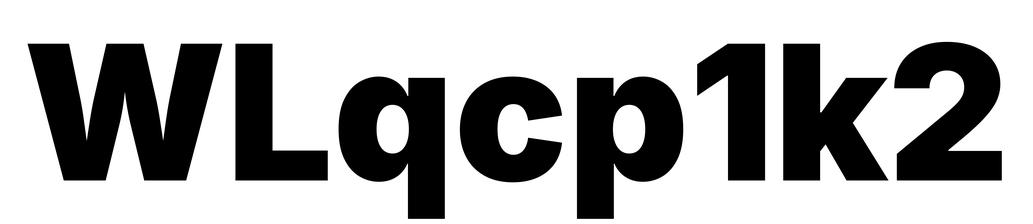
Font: Inter_Black